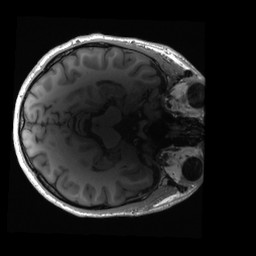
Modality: T1w
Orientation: axial
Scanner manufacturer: siemens
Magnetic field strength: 3 T
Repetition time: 2.3 s
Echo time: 0.00289 s